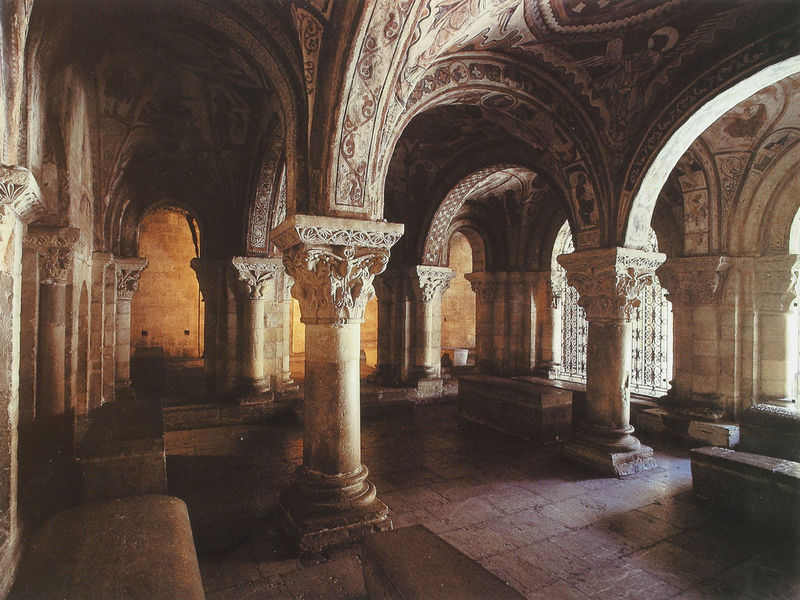
Titel: Pantheon San Isidoro von León
Standort: Léon, S. Isodoro (EU - E)
Schlagwörter: dunkel, gemälde, schatten, fenster, hell, licht, marmor, raum, säule, säulen, gebäude, malerei, ornament, wand, stein, steine, kirche, boden, decke, ranken, bogen, pflaster, mauer, bank, saal, rundbogen, treppe, ornamente, lciht, stuck, halle, foto, kirchen, bögen, gewölbe, torbogen, dom, fliesen, bänke, kapitelle, kathedrale, kapitell, intarsien, sarg, mauern, gräber, fresken, romanik, schwingen, basis, krypta, romanisch, särge, fesken